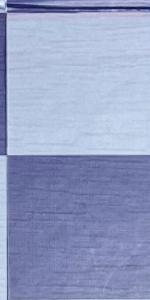
Label: Empty